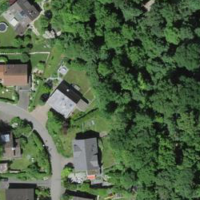
EUNIS habitat code: 55
Species observed at this site:
Lonicera acuminata